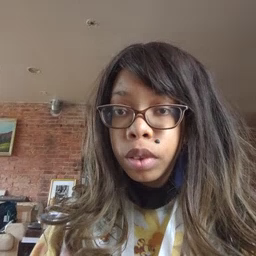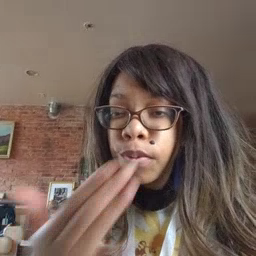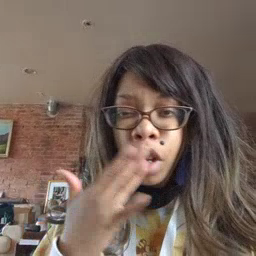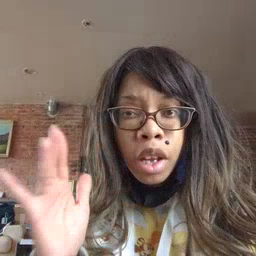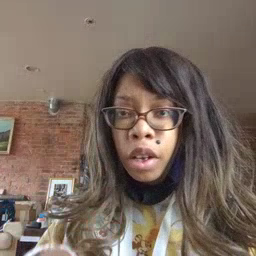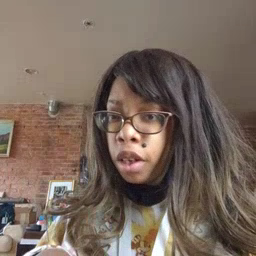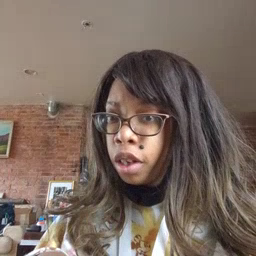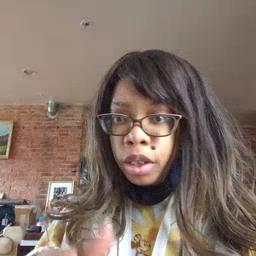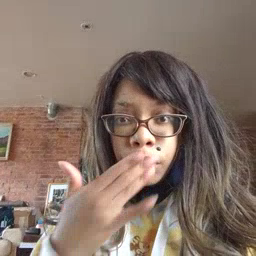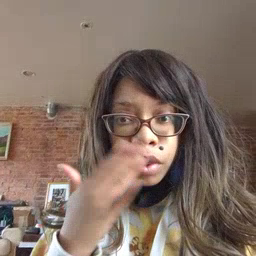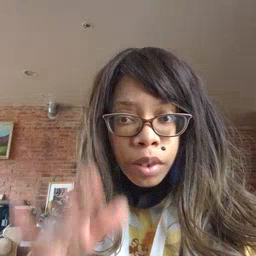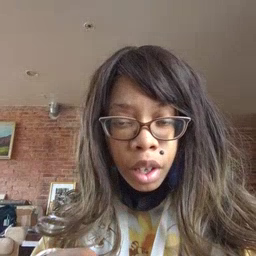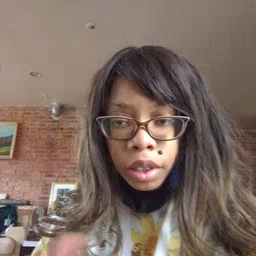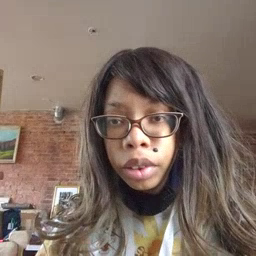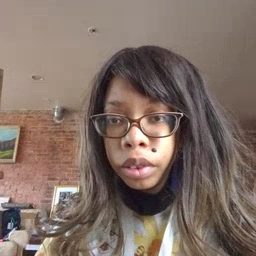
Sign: bad